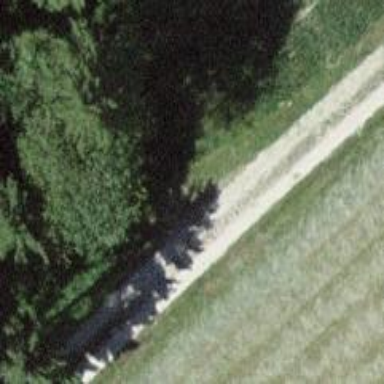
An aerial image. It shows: Gravel track with grade3 tracktype.